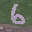
Label: 6